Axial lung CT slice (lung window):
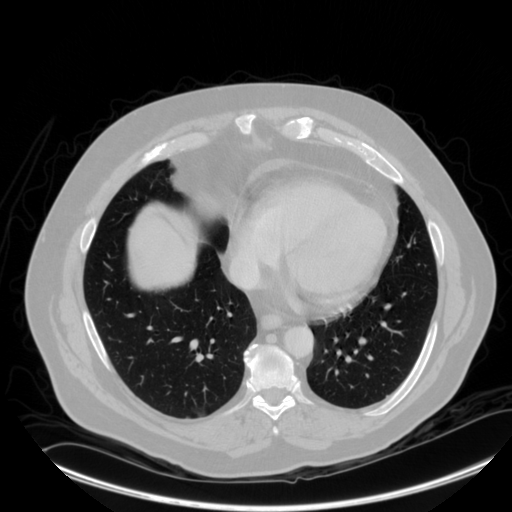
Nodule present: yes
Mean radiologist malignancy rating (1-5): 2.667